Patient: sex F, age 72
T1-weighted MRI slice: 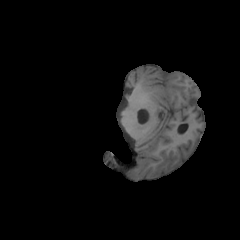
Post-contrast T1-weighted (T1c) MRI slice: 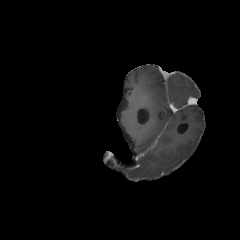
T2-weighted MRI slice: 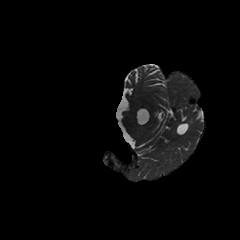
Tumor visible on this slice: yes
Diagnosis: Glioblastoma, IDH-wildtype
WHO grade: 4